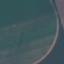
Land use / land cover class: AnnualCrop